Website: lowes
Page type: customer-info-address
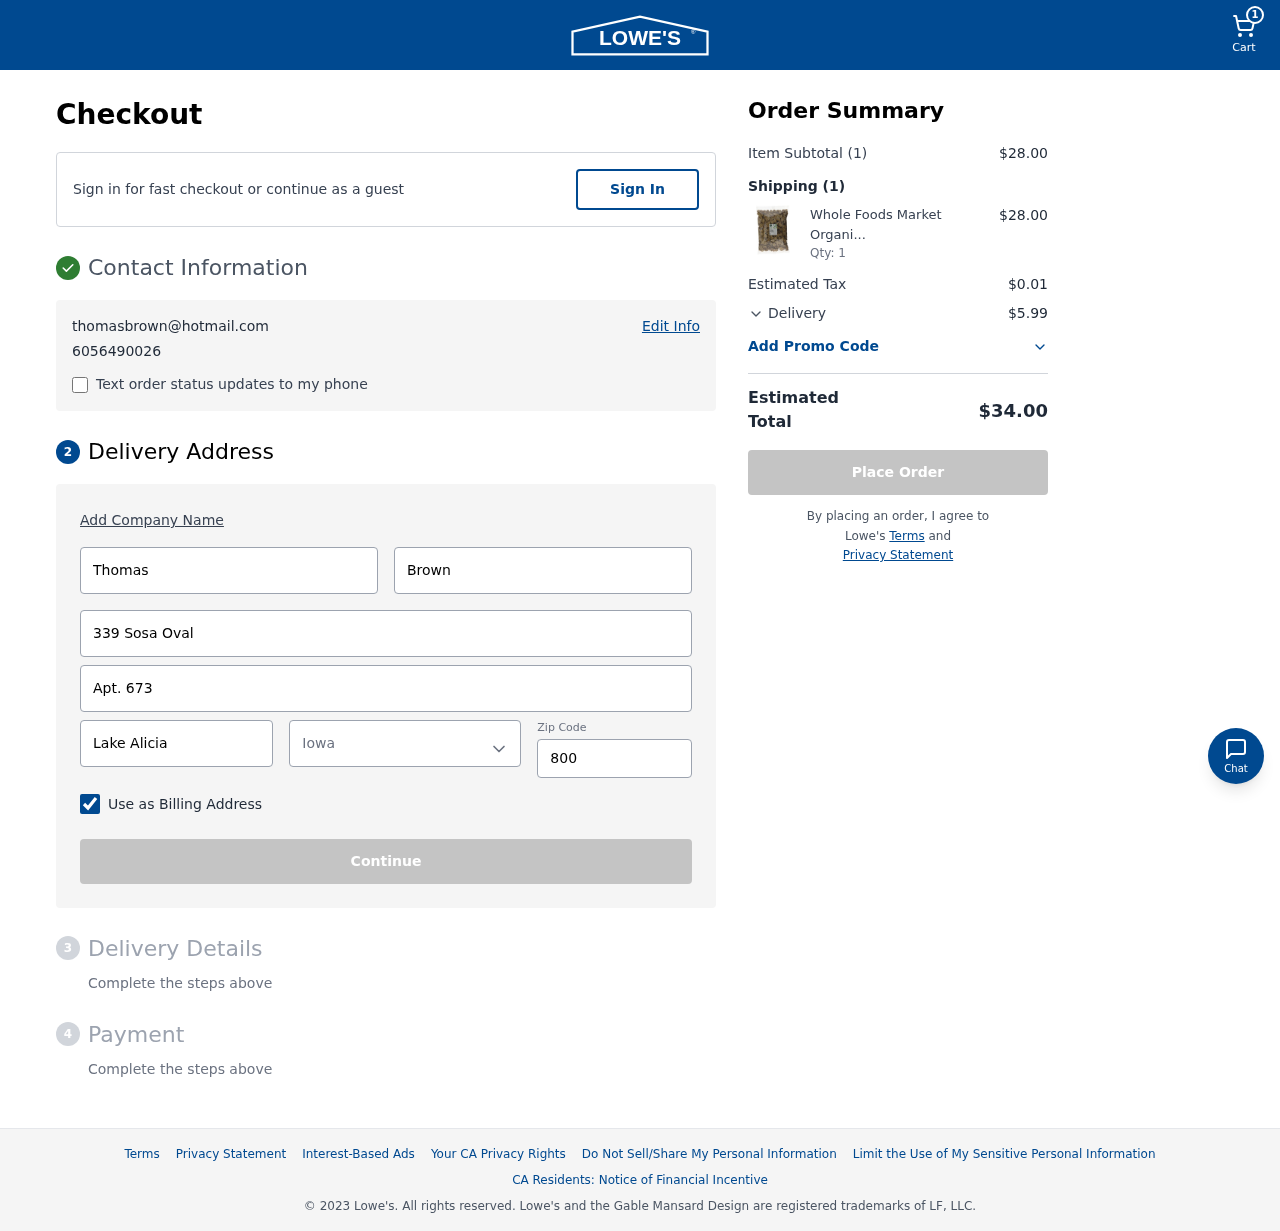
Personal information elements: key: PII_CITY
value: Lake Alicia
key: PII_EMAIL
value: thomasbrown@hotmail.com
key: PII_FIRSTNAME
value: Thomas
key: PII_LASTNAME
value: Brown
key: PII_PHONE
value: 6056490026
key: PII_POSTCODE
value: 80053
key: PII_STATE
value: Iowa
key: PII_STREET
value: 339 Sosa Oval
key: PII_STREET2
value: Apt. 673
Product elements: key: PRODUCT1_NAME
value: Whole Foods Market Organic Bran Flakes, 500 g
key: PRODUCT1_QUANTITY
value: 1
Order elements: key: ORDER_NUM_ITEMS
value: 1
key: ORDER_SUBTOTAL
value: $28.00
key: ORDER_NUM_ITEMS2
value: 1
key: ORDER_SUBTOTAL2
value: $28.00
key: ORDER_TAX
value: $0.01
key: ORDER_SHIPPING_COST
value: $5.99
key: ORDER_TOTAL
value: $34.00